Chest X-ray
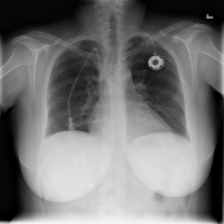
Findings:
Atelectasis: negative
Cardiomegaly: negative
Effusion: negative
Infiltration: positive
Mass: negative
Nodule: negative
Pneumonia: negative
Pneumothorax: negative
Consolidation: negative
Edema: negative
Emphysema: negative
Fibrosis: negative
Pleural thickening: negative
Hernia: negative